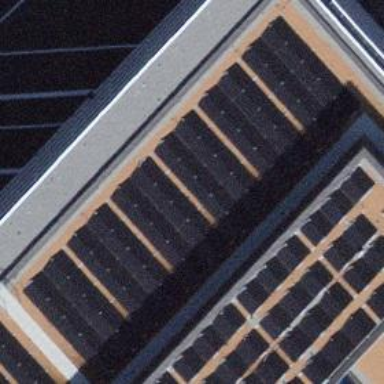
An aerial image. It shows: Solar power generator.